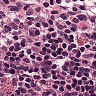
Metastatic tissue present: no